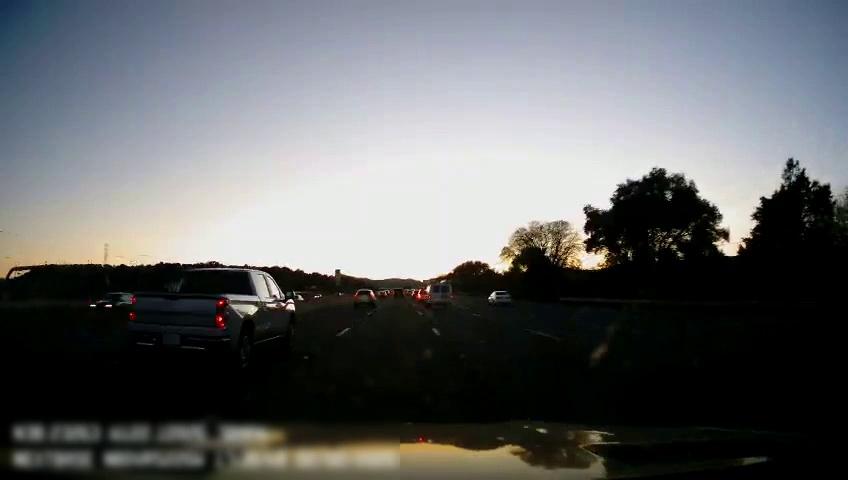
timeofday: Dusk/Dawn/Twilight
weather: Sunny
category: Drivable Space
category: Vehicles | SUV
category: Vehicles | Car
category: Vehicles | Car
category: Vehicles | Car
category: Vehicles | Van
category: Vehicles | SUV
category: Vehicles | Truck
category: Vehicles | Car
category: Vehicles | Car
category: Lanes | Current Lane
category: Lanes | Current Lane
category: Lanes | Alternate Lane